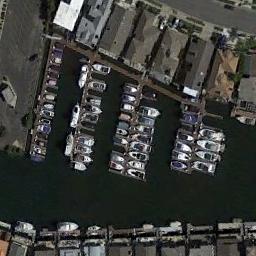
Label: harbor